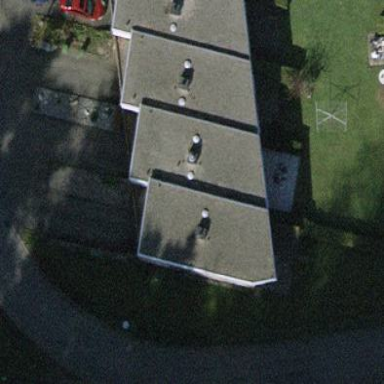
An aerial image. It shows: Terrace building.